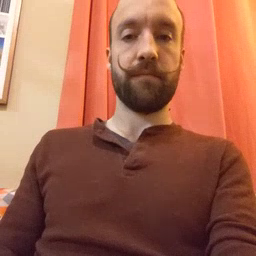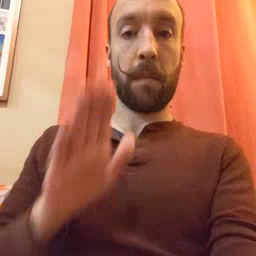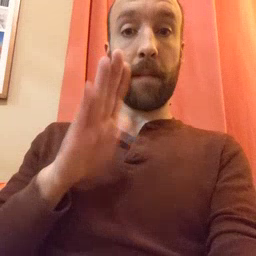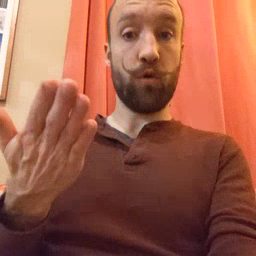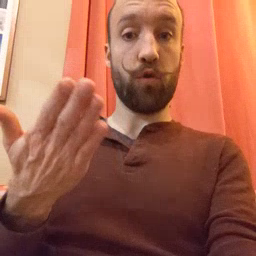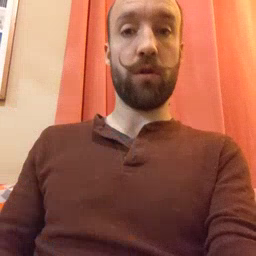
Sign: book